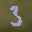
Label: 3